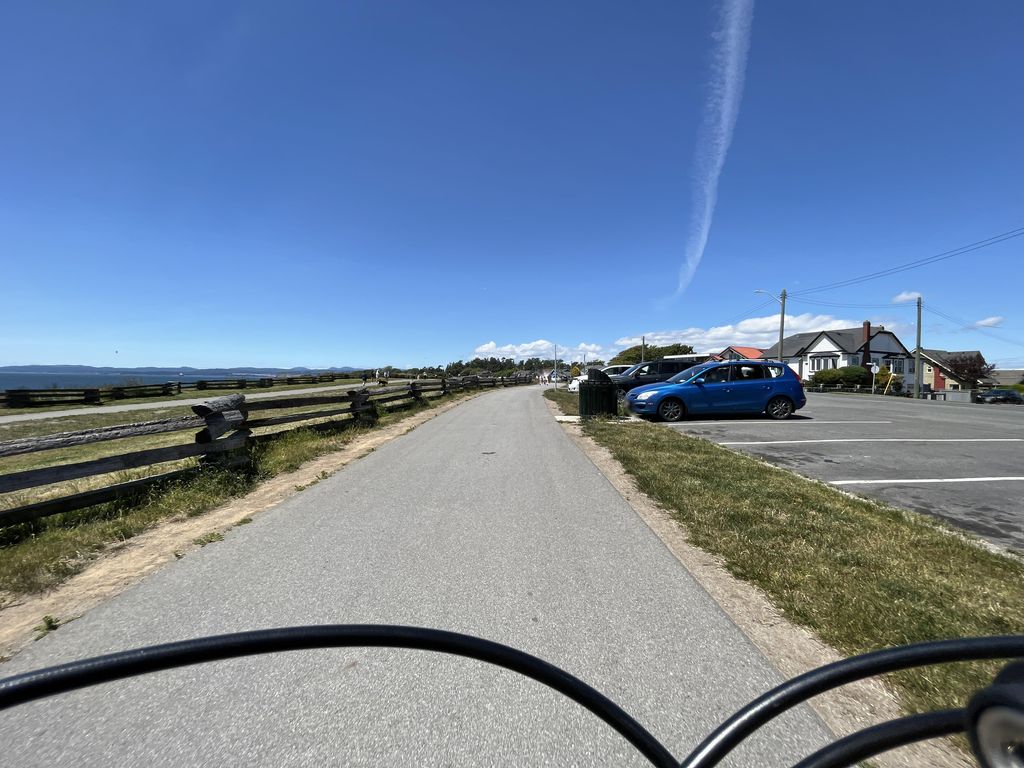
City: victoria